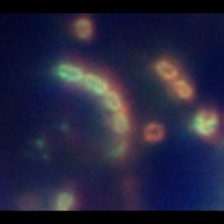
Taxon: Diatom_aggregate
Group: Diatoms